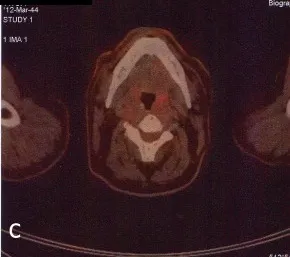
Metabolic response of one patient treated with imatinib mesylate. Post-. Three months of therapy.
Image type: radiology (pet)